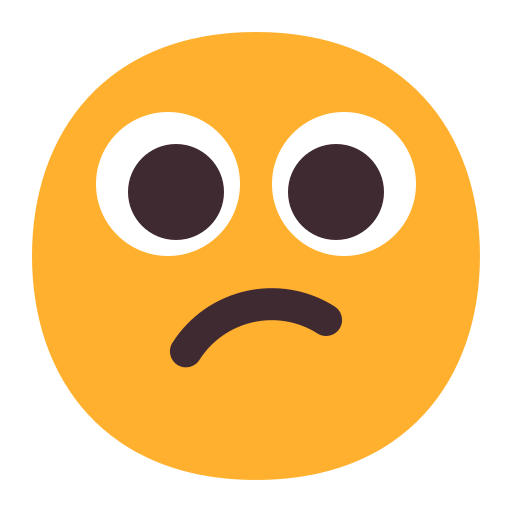
confused face flat